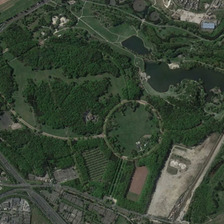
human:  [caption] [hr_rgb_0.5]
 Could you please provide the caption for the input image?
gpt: there are many lawns in the park .

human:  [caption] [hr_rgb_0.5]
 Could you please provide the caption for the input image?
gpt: an artificial lake was built in the park .

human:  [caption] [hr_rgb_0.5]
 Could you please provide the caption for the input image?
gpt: an artificial lake was built in the park .

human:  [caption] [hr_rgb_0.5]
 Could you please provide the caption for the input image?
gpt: there are many lawns in the park .

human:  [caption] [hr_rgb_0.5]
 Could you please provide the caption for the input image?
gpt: there are many lawns in the park .